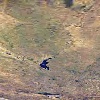
Label: land